Question: Can anyone help me to correct the solution for the following codingbat question? Thanks in advance.
I am getting 'OK' for all the test cases except for the unknown '"Other Tests"'.
We want to make a row of bricks that is goal inches long. We have a number of small bricks (1 inch each) and big bricks (5 inches each). Return true if it is possible to make the goal by choosing from the given bricks.
'''
public boolean makeBricks(int small, int big, int goal) {
if (goal == 0) return true;
if (goal < big * 5) {
goal = goal - small; //Use all the small bricks each of inch 1
while (goal > 0) {
goal = goal - 5;
--big;
if (big == 0) {
break;
}
}
return (goal == 0);
}
else {
goal = goal - (big * 5); //Use all the big bricks each of inch 5
while (goal > 0) {
goal = goal - 1;
--small;
if (small == 0) {
break;
}
}
return (goal == 0);
}
}
'''

After working hard I found the solution which works for all the test cases. It is
'''
return ((goal <= small + big * 5) && goal % 5 <= small);
'''
But, just for the sake of curiosity I want to know why the above code snippet doesn't work for every case. Any help would be greatly appreciated.
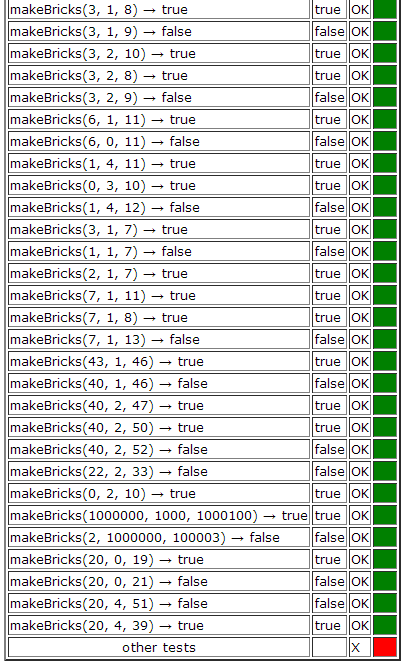
Answer: Your code fails whenever 'big * 5 > goal' and 'small % 5 != 0' such as in this case:
'''
makeBricks(1, 2, 5)
'''
It should return 'true' but returns 'false' instead. The first two lines of your code make it impossible to meet this case:
'''
if (goal < big * 5) {
goal = goal - small; //Use all the small bricks each of inch 1
'''
Once you subtract 'small' from 'goal', you can never meet the goal with 'big' bricks (unless small is a multiple of 5).